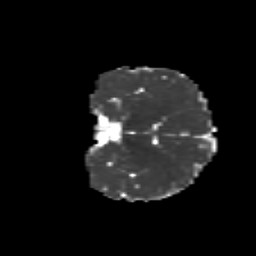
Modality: MD
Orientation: coronal
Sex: male
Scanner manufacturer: siemens
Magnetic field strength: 3 T
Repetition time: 5 s
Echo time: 0.071 s